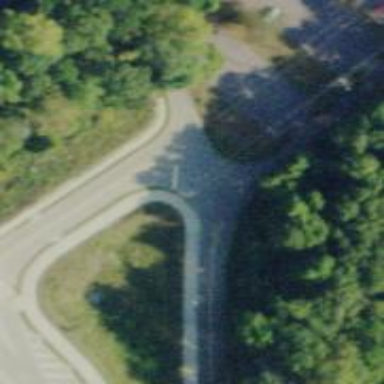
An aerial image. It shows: Cycleway.